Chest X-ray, PA view. Patient: 33 years old, sex F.
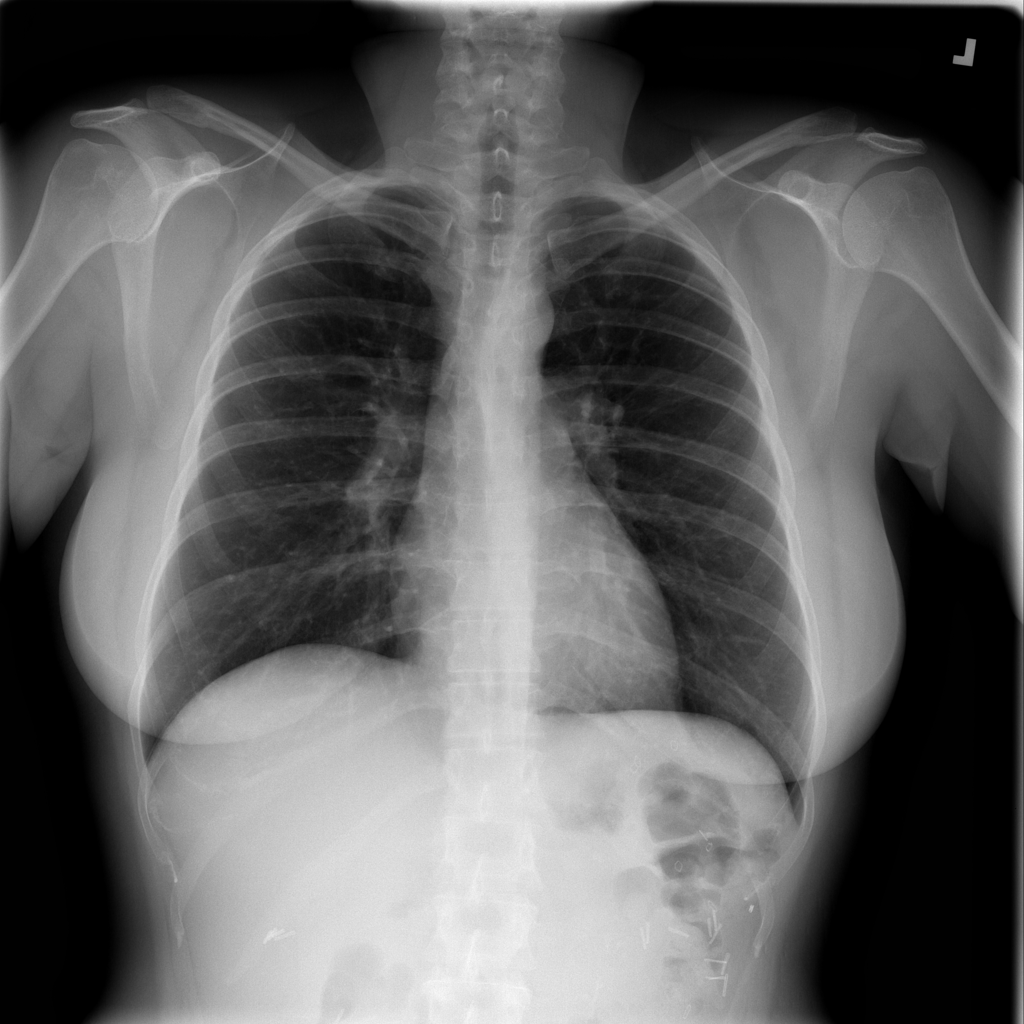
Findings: No Finding